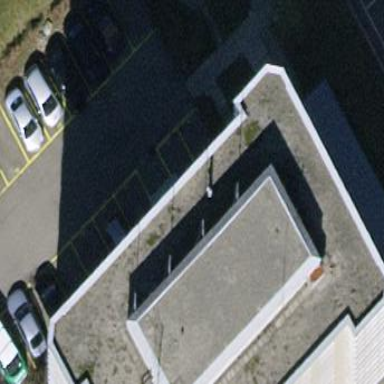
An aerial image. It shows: Building with flat roof painted light gray. The building itself has moccasin color.